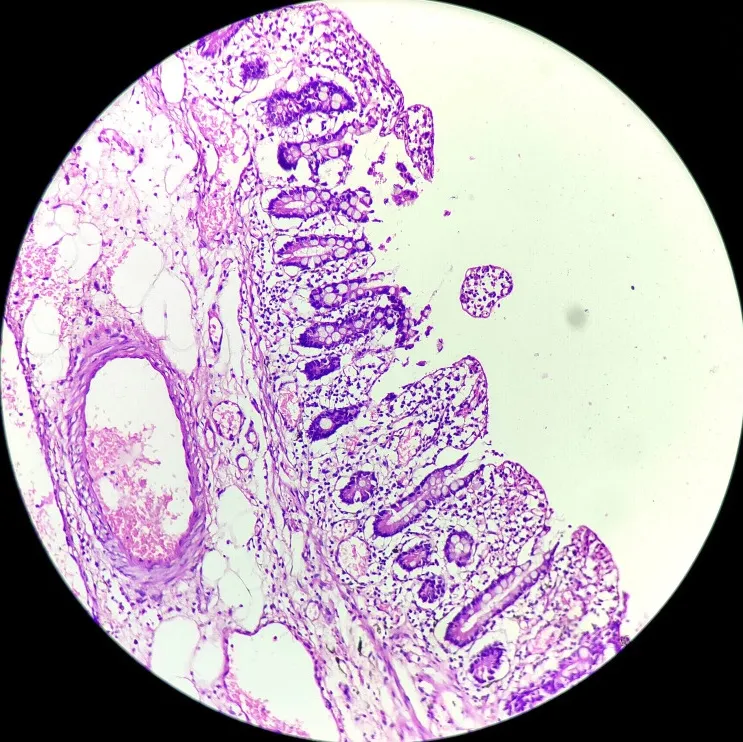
Histopathological slide depicting gangrenous small bowel.
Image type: pathology (h&e)